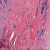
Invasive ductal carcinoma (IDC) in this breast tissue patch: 1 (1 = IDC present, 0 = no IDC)